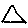
Label: triangle